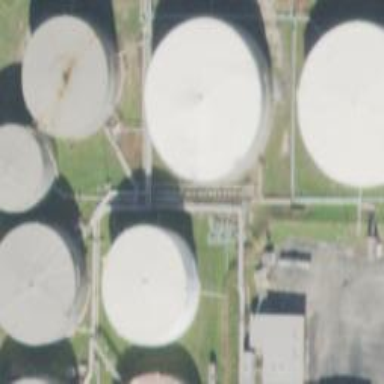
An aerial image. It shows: Building with storage tank.